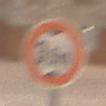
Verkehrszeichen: TatsaechlicheHoehe
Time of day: Night
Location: Outdoor (Urban)
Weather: Overcast
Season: Winter
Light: Artificial